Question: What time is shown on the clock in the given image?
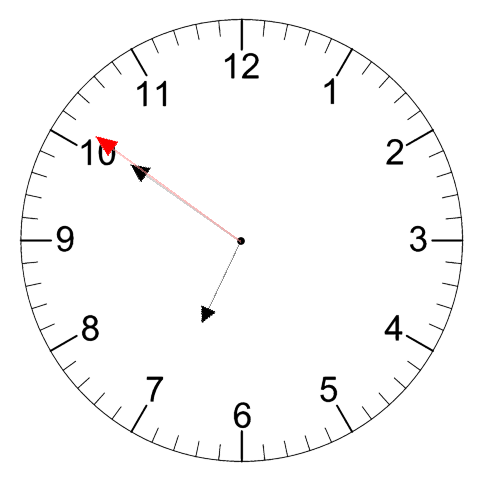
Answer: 06:50:51